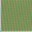
Piece: xx